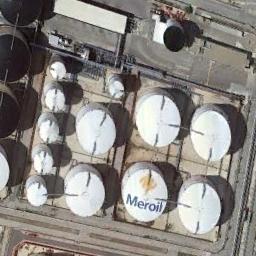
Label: storage_tank